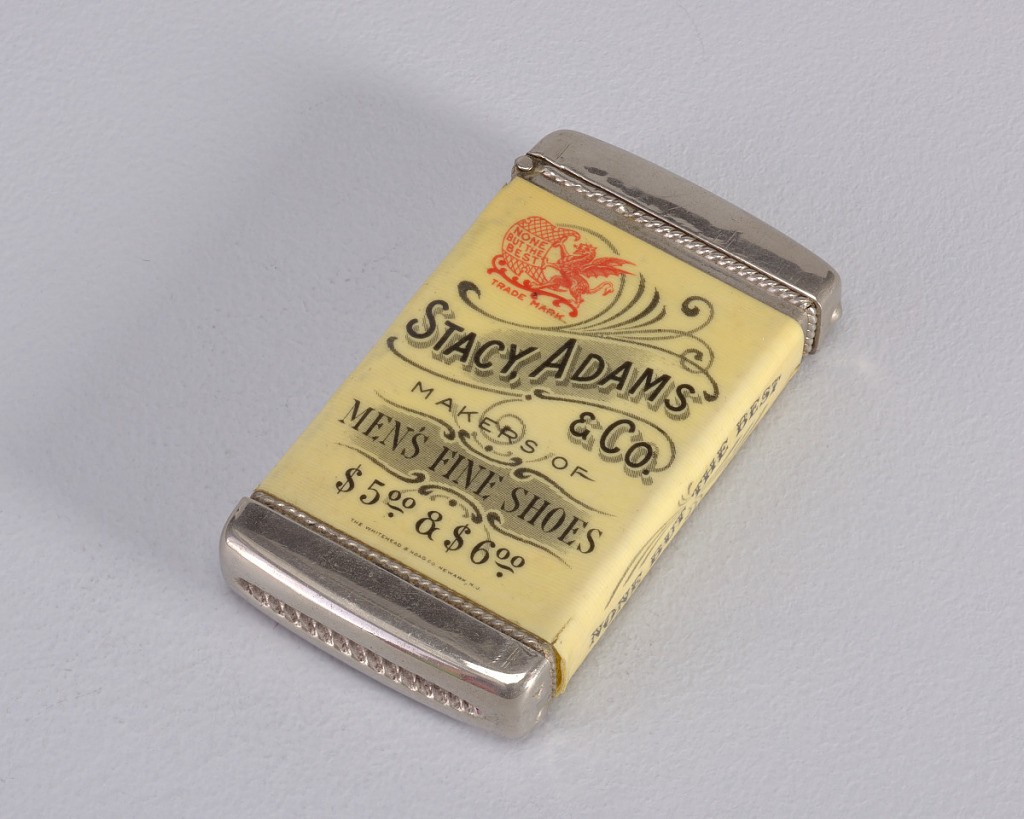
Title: Advertisement for "Hulbert & Parker, Fashionable Footware"
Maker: Whitehead & Hoag Company
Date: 1900–10
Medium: Plated metal, printed celluloid
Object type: Matchsafe
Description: Rectangular, curved top and bottom, featuring printed decoration of man's two-tone ankle boot, with lace and hook closures, inscribed on inside of boot "Stacy Adams & Co.", inscribed on boot loop at top of back "Stacy Adams & Co.", c-scroll motifs to upper left and lower right of boot, inscribed below "Hulbert & Parker, Dealers in Fashionable Footwear, 121 Sixth Street, Pittsburg, PA." Reverse features small red griffon holding banner inscribed "None But The Best" on upper left corner, below inscription reads in various typefaces "Stacy Adams & Co., Makers of Fine Shoes, $5.00 & $6.00," in fine print below inscribed "The Whitehead & Hoag Co., Newark, N.J." Both side panels inscribed "None But The Best." Lid hinged on side. Striker on bottom.